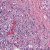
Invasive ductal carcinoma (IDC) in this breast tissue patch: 1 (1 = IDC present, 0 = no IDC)